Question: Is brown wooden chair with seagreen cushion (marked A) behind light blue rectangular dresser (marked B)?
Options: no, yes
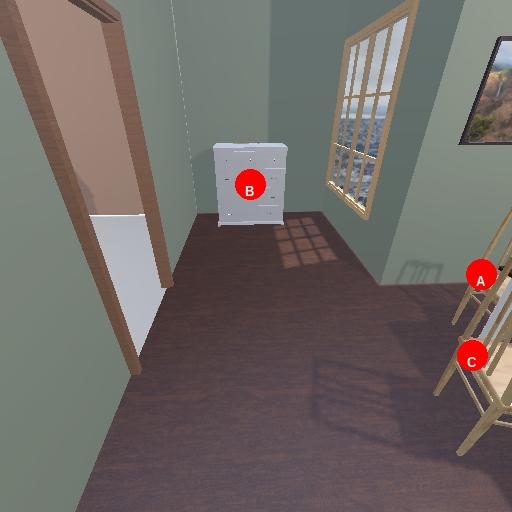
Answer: no